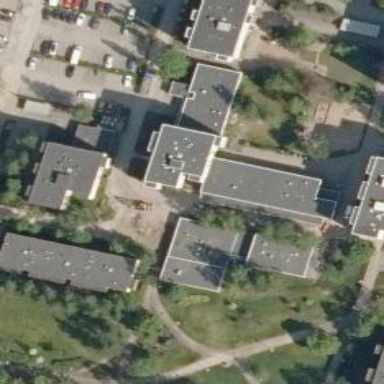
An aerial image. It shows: Kindergarten.